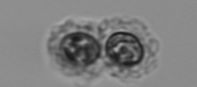
Label: Emiliania_huxleyi